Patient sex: M
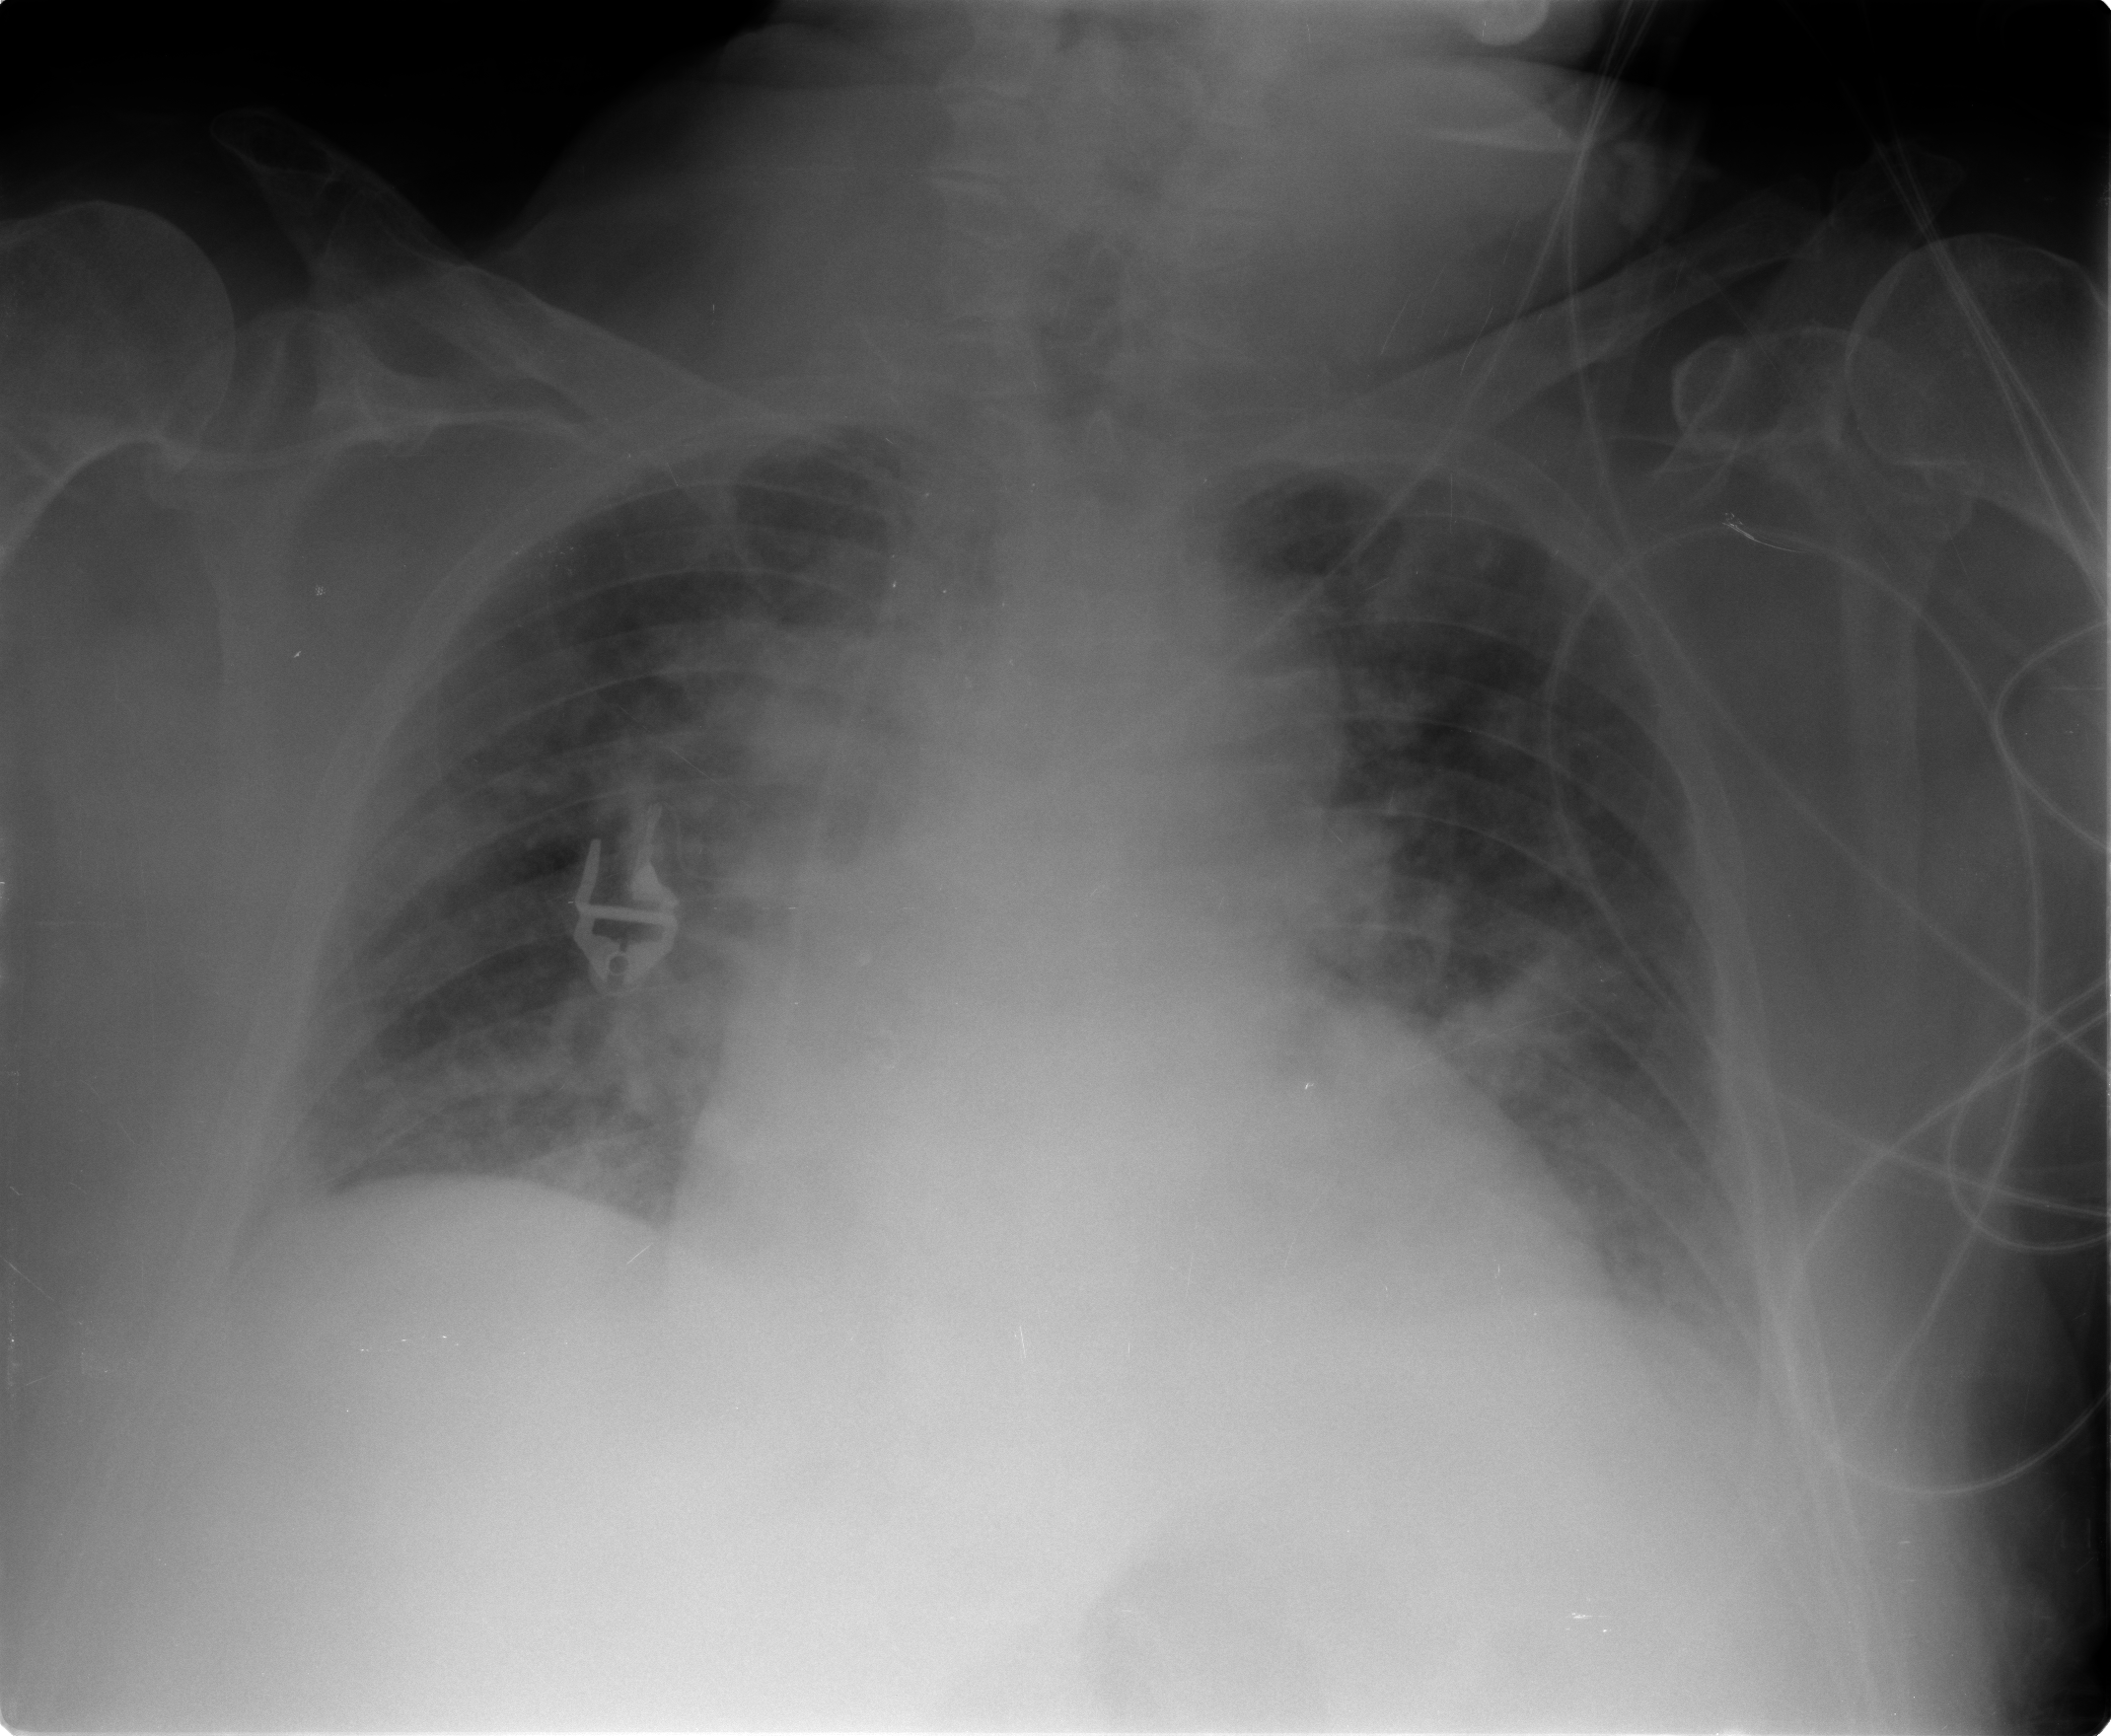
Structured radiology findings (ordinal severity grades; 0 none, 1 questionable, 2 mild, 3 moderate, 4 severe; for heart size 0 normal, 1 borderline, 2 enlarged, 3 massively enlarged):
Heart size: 2
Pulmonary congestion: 3
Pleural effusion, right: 2
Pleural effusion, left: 0
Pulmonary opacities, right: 2
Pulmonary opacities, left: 2
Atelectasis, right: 2
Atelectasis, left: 2